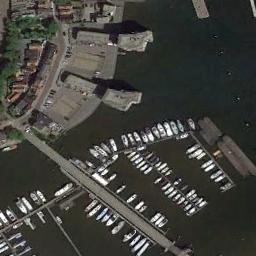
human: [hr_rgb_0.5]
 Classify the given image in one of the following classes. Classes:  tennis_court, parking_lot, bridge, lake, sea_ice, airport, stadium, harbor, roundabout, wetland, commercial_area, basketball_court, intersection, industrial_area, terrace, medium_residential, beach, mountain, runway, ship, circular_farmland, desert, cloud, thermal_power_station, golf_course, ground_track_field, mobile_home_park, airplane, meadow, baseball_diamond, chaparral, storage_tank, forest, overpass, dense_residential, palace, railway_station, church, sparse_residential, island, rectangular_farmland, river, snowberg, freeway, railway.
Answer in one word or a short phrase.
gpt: harbor